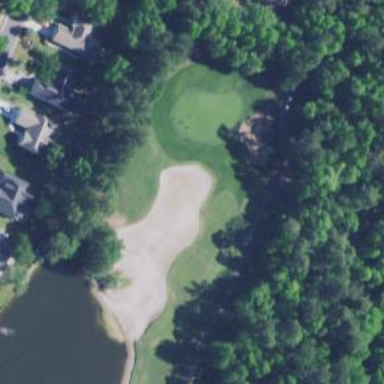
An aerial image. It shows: Golf bunker filled with sandy terrain.